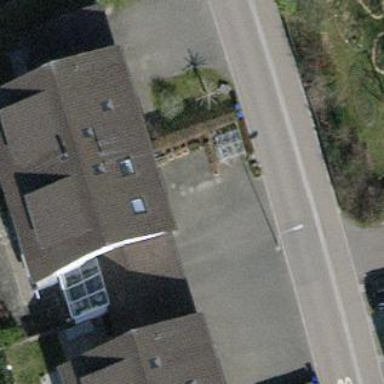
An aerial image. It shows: Terrace building.